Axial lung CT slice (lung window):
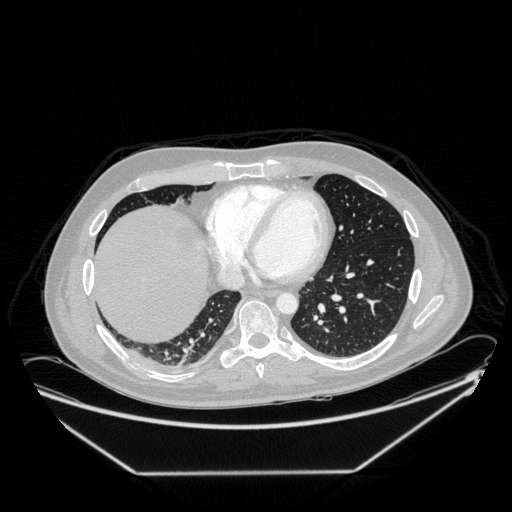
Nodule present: no